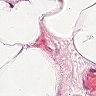
Metastatic tissue present: no